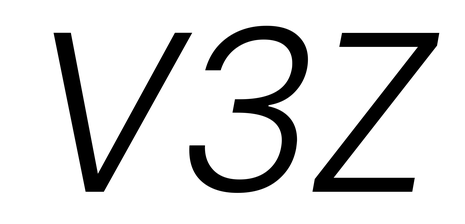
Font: Poppins-LightItalic